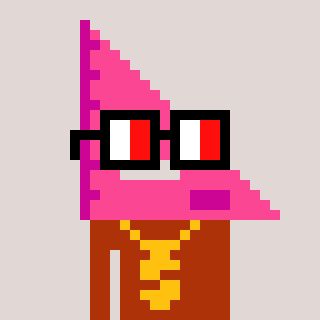
a pixel art character with square glasses with black frames and red eyes, a squadron ruler-shaped head and a hotbrown-colored body on a warm background